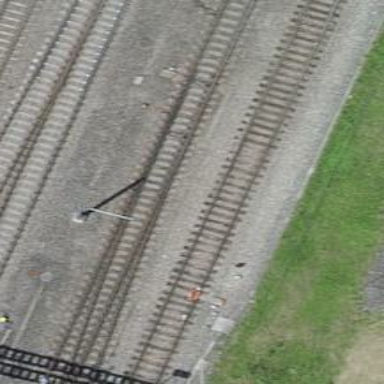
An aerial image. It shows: Railway switch.